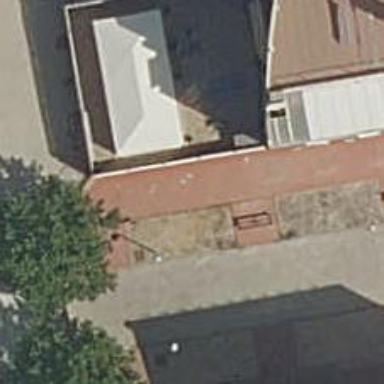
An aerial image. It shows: Bench for seating.